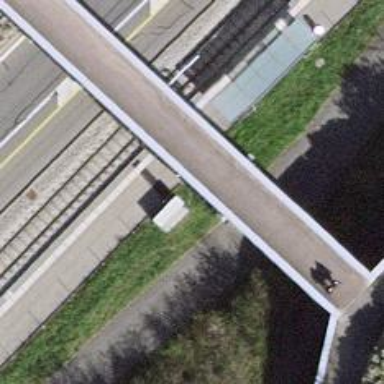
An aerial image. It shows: Sheltered public transport station with railway halt.